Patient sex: M
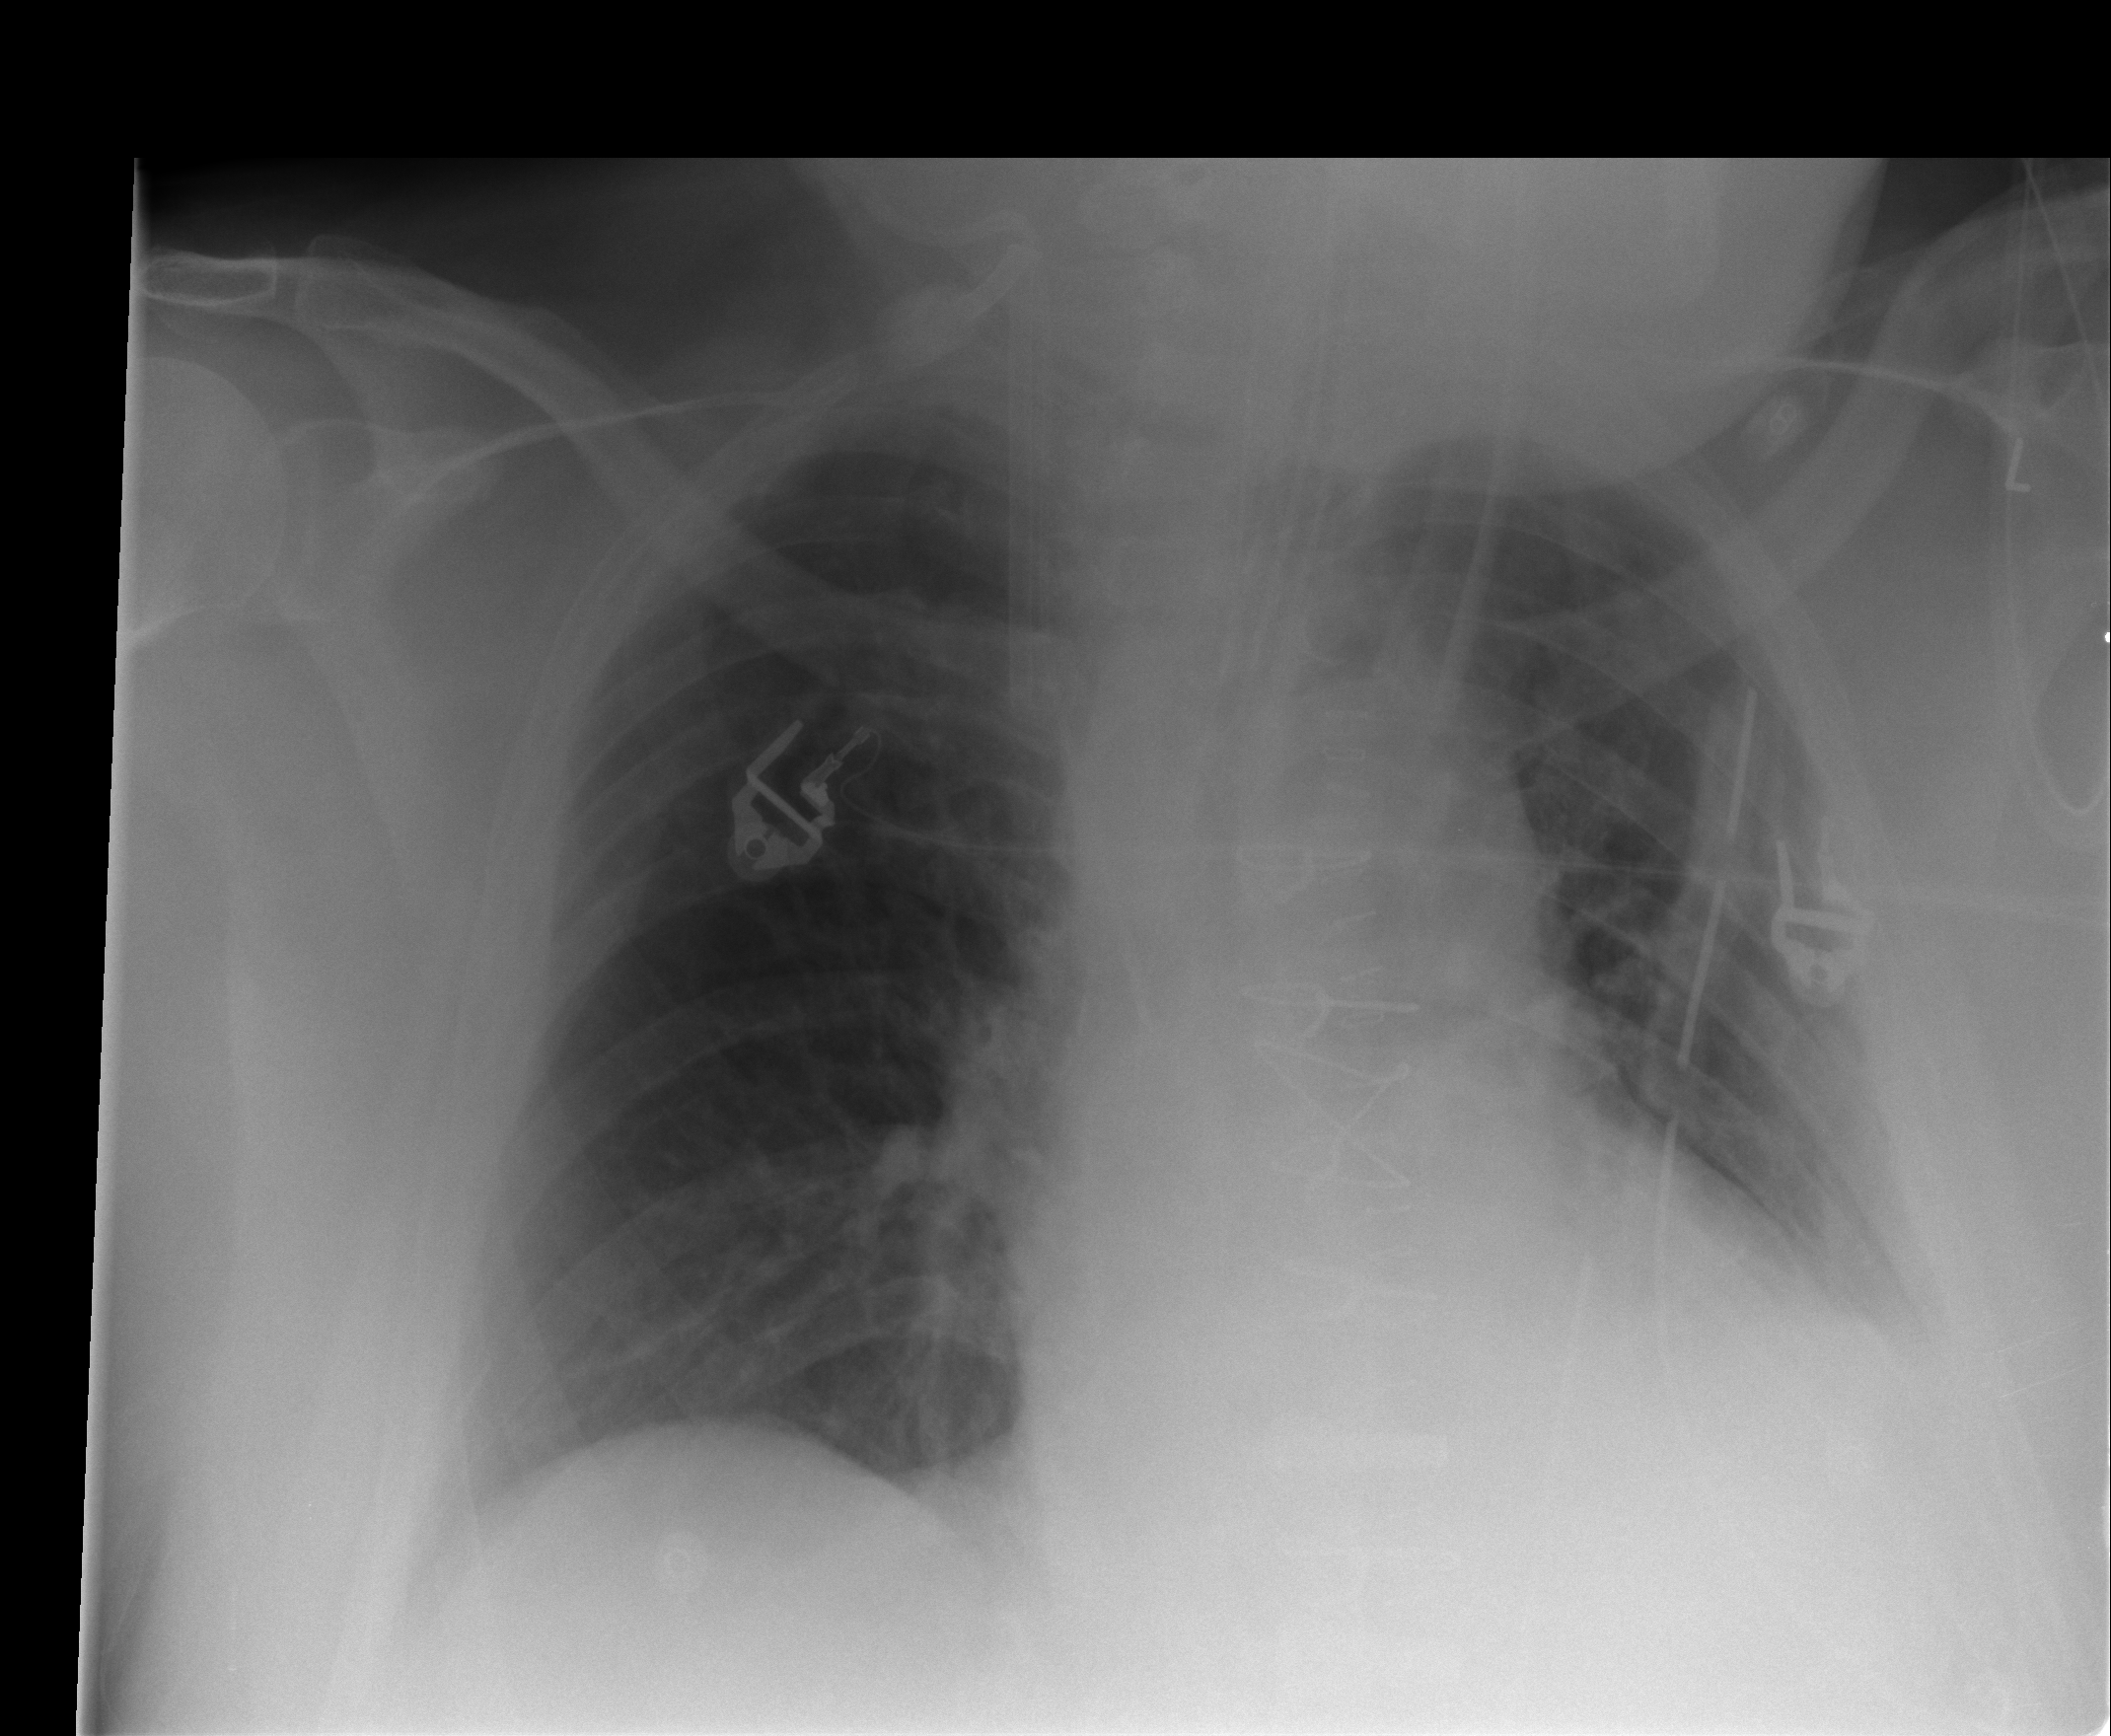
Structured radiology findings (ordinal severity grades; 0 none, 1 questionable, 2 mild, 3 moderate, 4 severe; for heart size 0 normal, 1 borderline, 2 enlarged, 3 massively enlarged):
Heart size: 1
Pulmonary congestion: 0
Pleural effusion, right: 0
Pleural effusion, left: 1
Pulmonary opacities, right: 0
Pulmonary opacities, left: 0
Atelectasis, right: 2
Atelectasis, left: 2